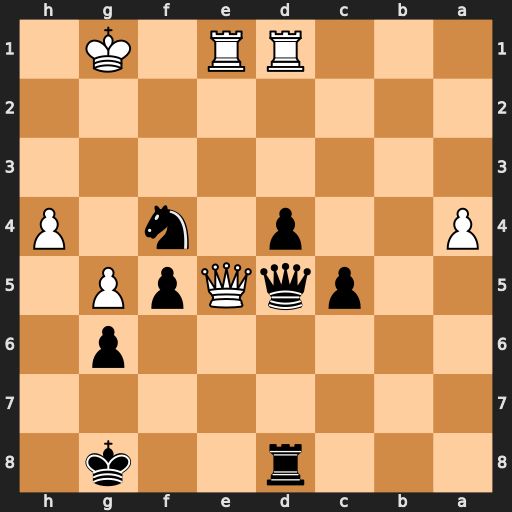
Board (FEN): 3r2k1/8/6p1/2pqQpP1/P2p1n1P/8/8/3RR1K1
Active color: b
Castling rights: -
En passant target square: -
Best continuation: Qg2#